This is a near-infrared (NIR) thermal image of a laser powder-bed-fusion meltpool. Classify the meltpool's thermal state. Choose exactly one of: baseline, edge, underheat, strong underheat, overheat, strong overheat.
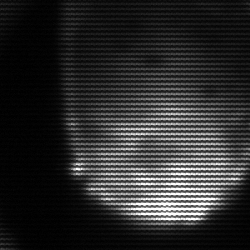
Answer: edge